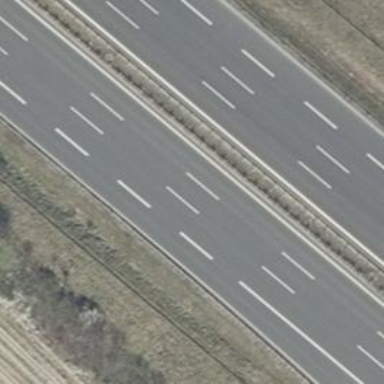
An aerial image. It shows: Asphalt motorway.